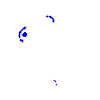
Particle: kaon